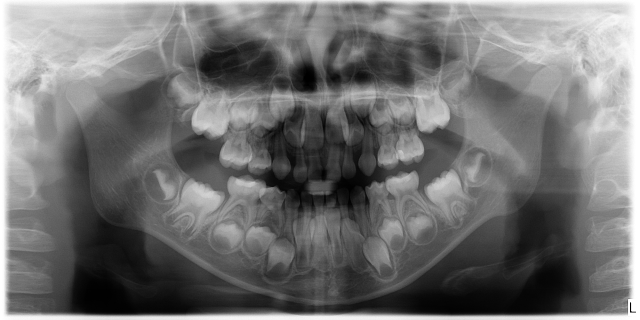
child